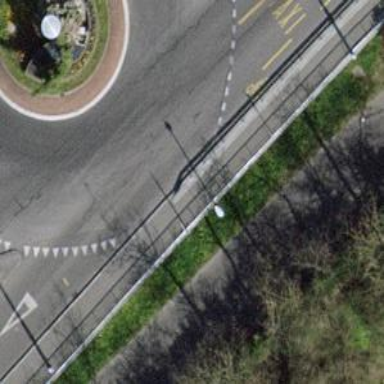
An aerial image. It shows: Secondary road with asphalt surface leading to roundabout. The presence of trolley wires indicates the use of electric trolleys in the area.